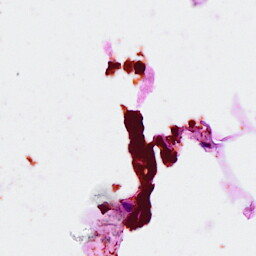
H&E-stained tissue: Breast